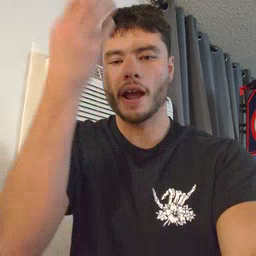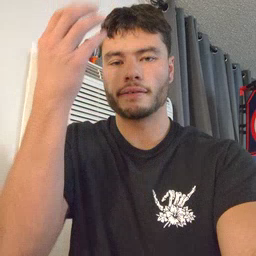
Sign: giraffe